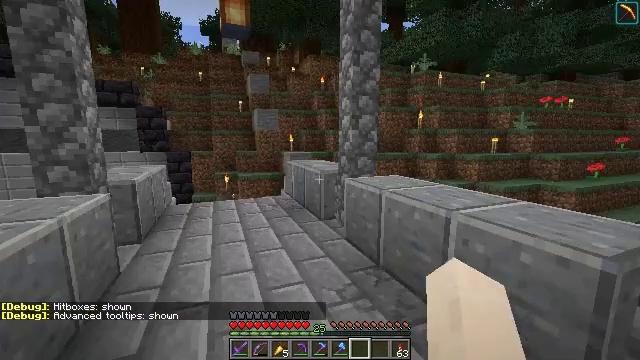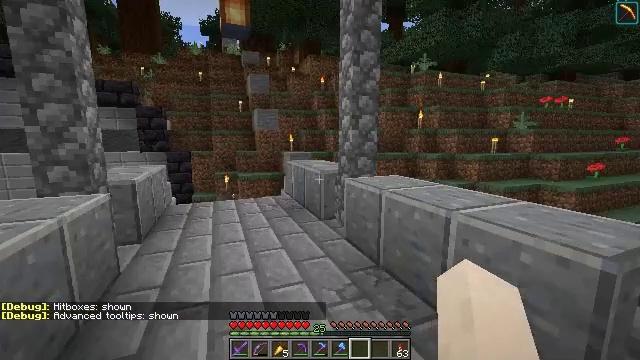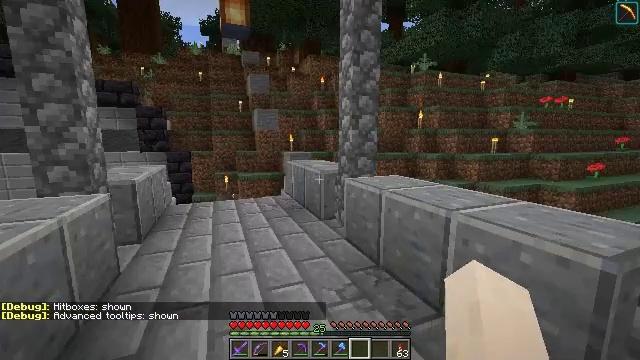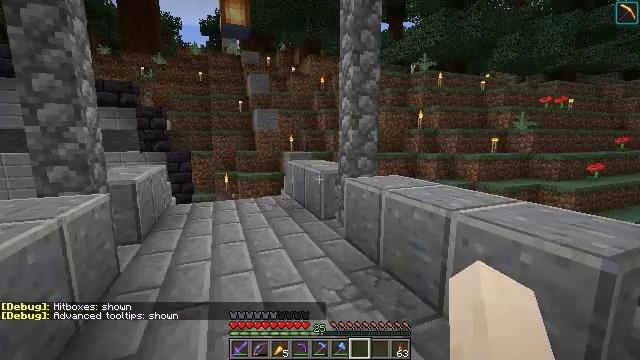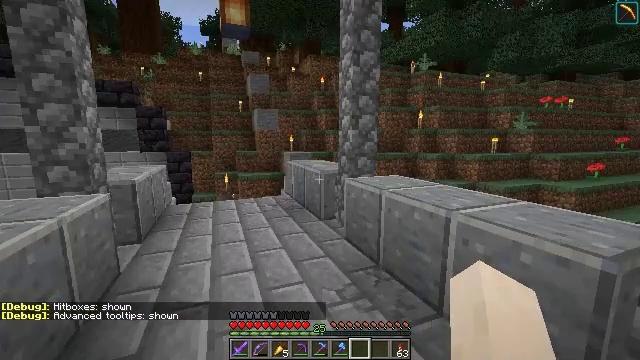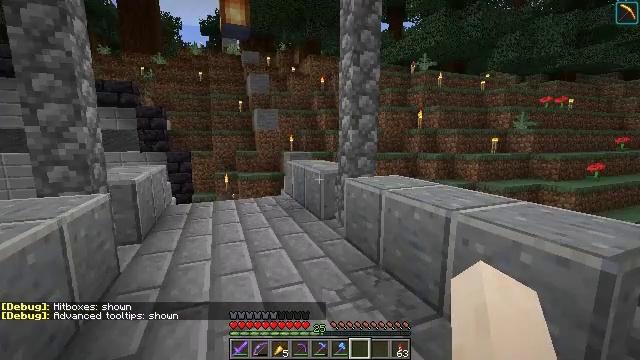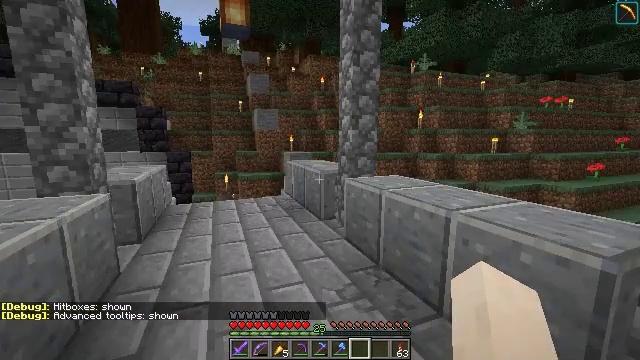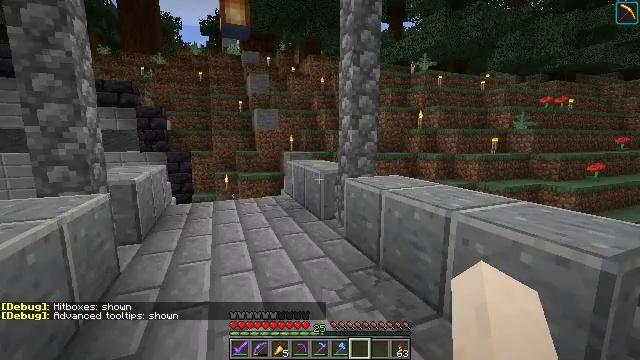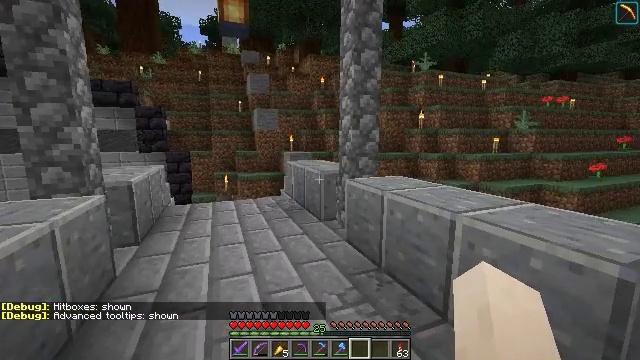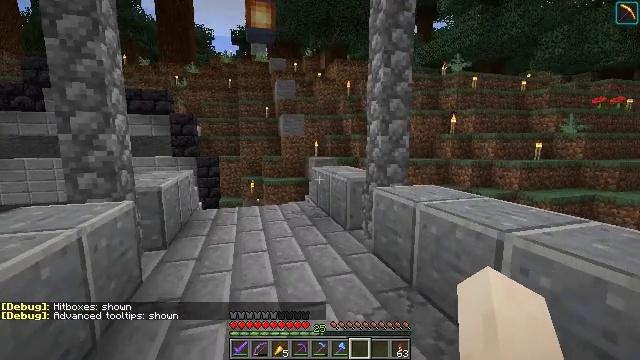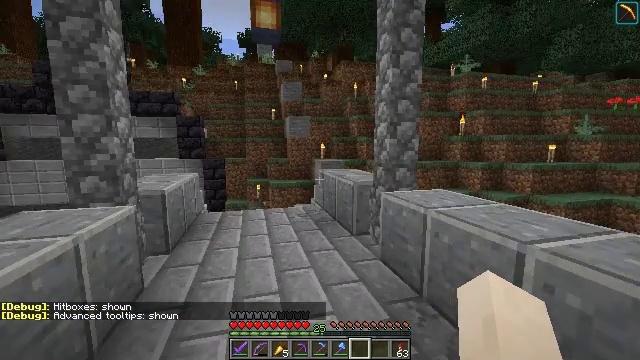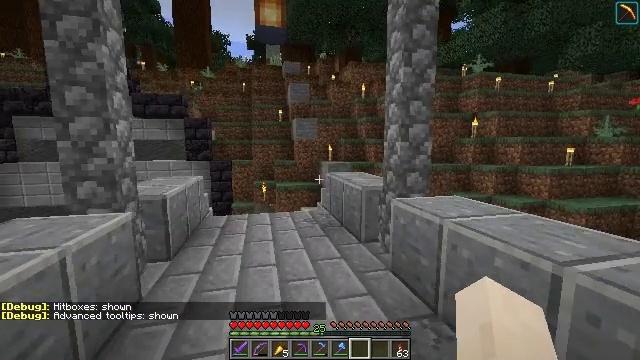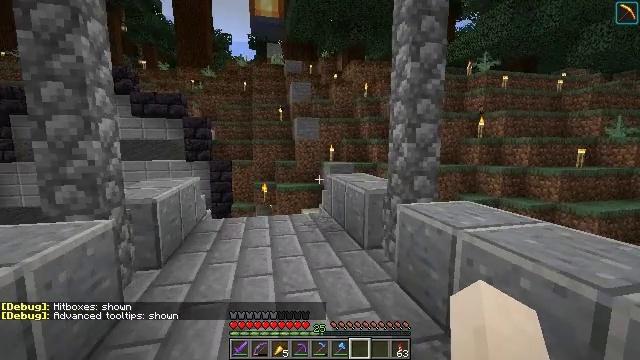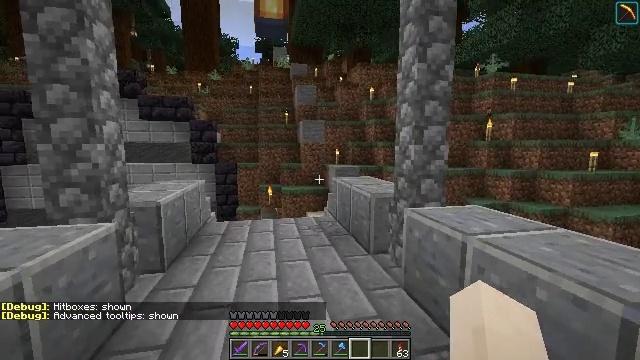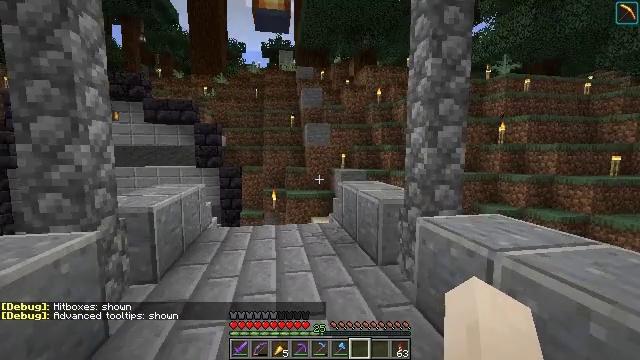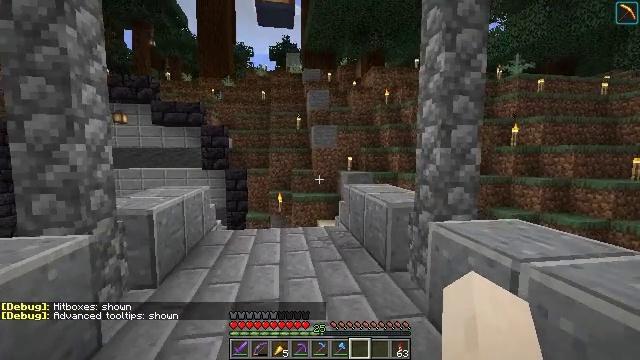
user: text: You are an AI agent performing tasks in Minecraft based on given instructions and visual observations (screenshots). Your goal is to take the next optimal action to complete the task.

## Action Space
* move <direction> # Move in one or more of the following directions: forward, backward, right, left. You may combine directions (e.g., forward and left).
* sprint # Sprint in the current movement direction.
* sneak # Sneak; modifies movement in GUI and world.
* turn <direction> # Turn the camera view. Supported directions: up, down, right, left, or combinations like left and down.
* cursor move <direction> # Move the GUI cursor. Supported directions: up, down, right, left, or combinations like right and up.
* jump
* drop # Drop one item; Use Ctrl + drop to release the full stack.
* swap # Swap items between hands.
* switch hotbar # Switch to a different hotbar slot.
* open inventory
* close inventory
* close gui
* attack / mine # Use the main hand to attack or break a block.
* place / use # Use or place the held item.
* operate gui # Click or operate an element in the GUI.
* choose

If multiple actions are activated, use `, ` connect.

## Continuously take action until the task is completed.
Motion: motion action
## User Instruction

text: Extract mossy cobblestone using a pickaxe.
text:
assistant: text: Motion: no_op
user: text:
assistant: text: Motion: no_op
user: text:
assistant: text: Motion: no_op
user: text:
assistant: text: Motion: no_op
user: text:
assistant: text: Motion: no_op
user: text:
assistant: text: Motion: no_op
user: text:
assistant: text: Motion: no_op
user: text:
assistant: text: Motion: move forward
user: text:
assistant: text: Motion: move forward, turn left and up
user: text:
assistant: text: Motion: move forward, turn left
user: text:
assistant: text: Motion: move forward, turn left
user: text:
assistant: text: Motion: move forward
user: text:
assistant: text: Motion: move forward, turn left
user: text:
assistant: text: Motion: move forward, turn left
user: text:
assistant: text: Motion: move forward, sprint, turn left
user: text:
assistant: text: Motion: move forward, sprint
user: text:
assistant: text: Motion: move forward, sprint
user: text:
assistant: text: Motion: move forward, sprint
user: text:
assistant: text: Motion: move forward, sprint
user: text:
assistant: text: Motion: move forward, sprint
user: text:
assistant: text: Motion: move forward, sprint
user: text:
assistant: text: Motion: move forward, sprint
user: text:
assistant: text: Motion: move forward, sprint, turn right
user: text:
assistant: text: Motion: move forward, sprint, turn right and down, jump
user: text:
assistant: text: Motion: move forward, sprint, jump
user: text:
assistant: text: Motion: move forward, sprint, jump
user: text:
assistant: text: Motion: move forward, sprint, jump
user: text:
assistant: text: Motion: move forward, sprint, jump
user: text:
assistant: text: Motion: move forward, sprint
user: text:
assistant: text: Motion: move forward